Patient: sex M, age 74
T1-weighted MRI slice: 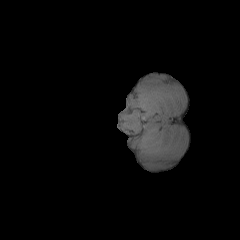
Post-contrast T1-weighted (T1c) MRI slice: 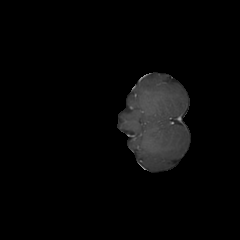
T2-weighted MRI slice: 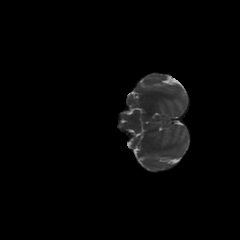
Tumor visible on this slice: no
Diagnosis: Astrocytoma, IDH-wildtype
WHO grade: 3